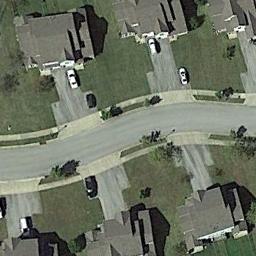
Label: medium_residential